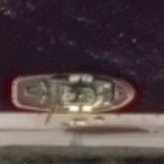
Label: civil